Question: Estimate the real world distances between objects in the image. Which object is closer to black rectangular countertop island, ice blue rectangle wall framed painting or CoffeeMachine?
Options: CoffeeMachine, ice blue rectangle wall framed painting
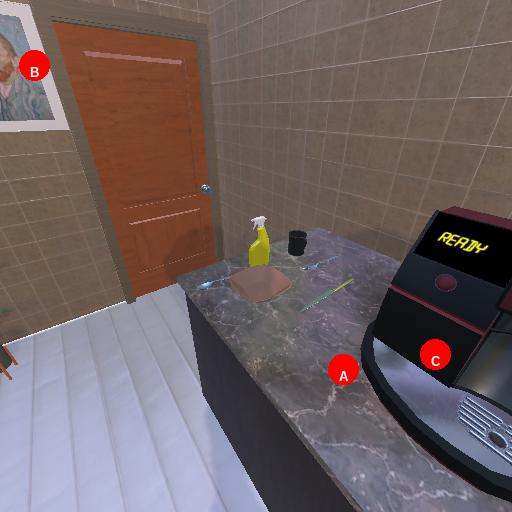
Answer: CoffeeMachine